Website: lowes
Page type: billing-address
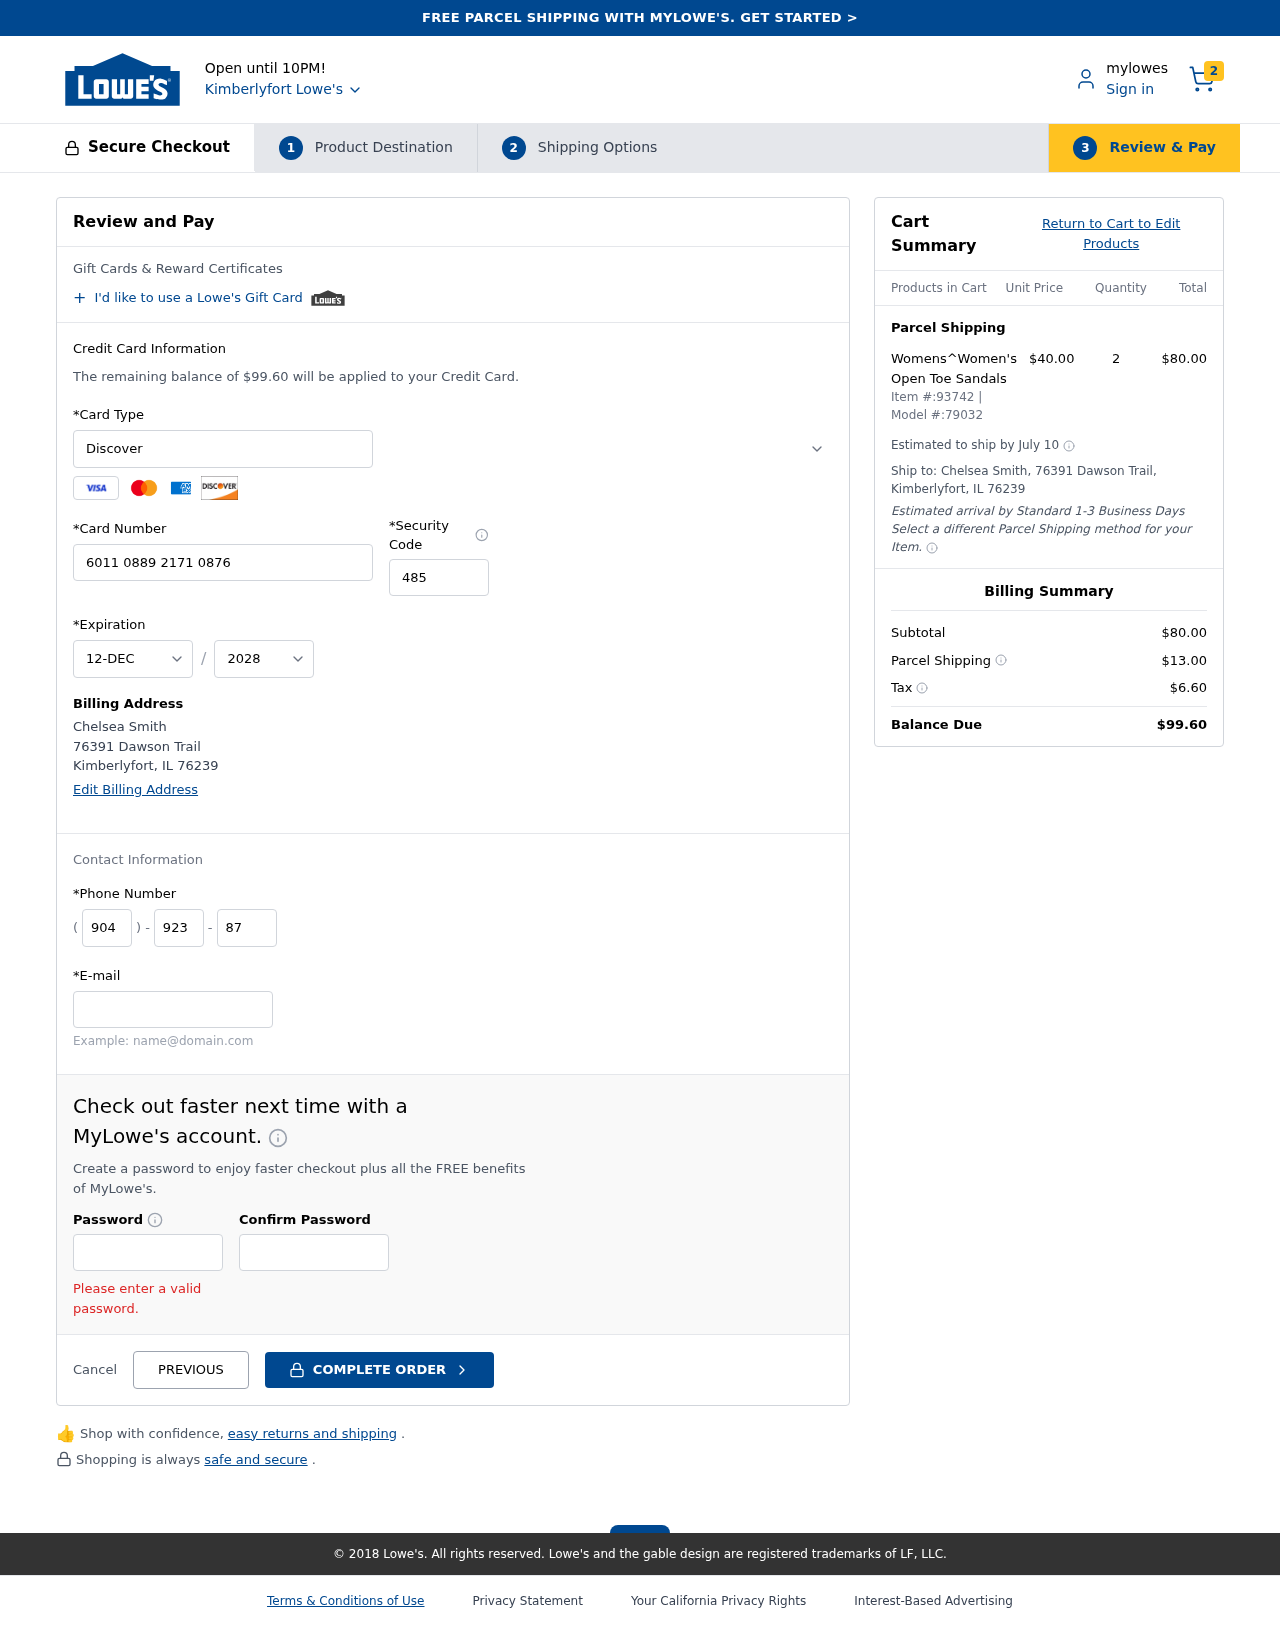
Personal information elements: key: PII_CARD_CVV
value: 485
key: PII_CARD_EXPIRY_MONTH
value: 12
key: PII_CARD_EXPIRY_YEAR
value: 28
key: PII_CARD_NUMBER
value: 6011 0889 2171 0876
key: PII_CARD_TYPE
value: Discover
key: PII_CITY
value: Kimberlyfort
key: PII_CITY_STATE_ZIP
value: Kimberlyfort, IL 76239
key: PII_EMAIL
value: csmith@gmail.com
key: PII_FULLNAME
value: Chelsea Smith
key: PII_PHONE_AREA
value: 904
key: PII_PHONE_PREFIX
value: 923
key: PII_PHONE_SUFFIX
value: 8768
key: PII_STREET
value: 76391 Dawson Trail
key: PII_FULLNAME2
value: Chelsea Smith
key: PII_STATE_ABBR
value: IL
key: PII_POSTCODE
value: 76239
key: PII_POSTCODE_FULL
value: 76239
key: PII_CITY_STATE
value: Kimberlyfort, IL
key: PII_POSTCODE_NUMERIC
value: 76239
Product elements: key: PRODUCT1_NAME
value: Womens^Women's Open Toe Sandals
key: PRODUCT1_PRICE
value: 40
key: PRODUCT1_QUANTITY
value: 2
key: PRODUCT_ITEM_NUMBER
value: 93742
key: PRODUCT_MODEL_NUMBER
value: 79032
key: PRODUCT1_LINE_TOTAL
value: $80.00
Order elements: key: ORDER_NUM_ITEMS
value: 2
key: ORDER_TOTAL
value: $99.60
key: ORDER_SHIPPING_DATE
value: July 10
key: ORDER_SUBTOTAL
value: $80.00
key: ORDER_SHIPPING_COST
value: $13.00
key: ORDER_TAX
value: $6.60